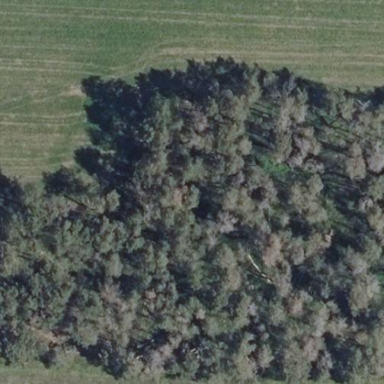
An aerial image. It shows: Forest area.